Interaction volume radius: 5 \u00c5
Interaction volume height: 10 \u00c5
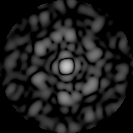
Disorder parameter: 0.6442